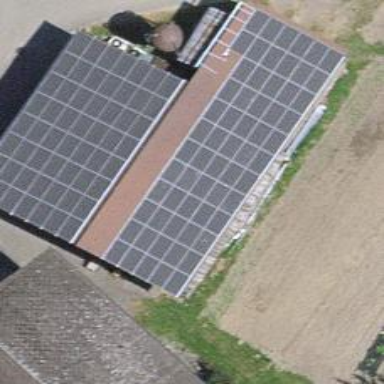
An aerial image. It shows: Solar power generator with photovoltaic panels.